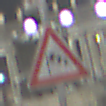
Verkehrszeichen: SeitenwindVonLinks
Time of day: Night
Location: Outdoor (Urban)
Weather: PartlyCloudy
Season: NotSpecified
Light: Artificial